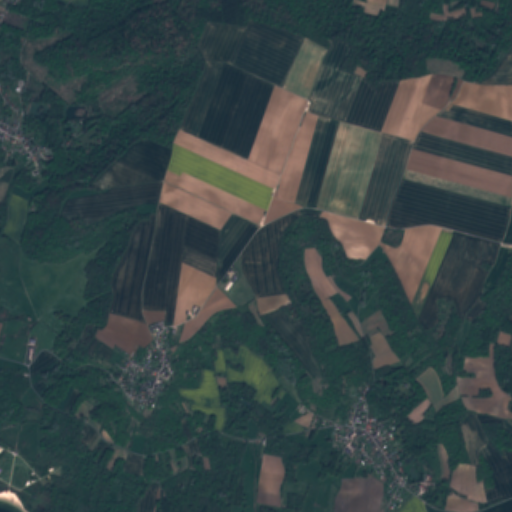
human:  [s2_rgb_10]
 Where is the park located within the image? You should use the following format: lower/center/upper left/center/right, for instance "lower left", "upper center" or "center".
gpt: The park is located in the lower left of the image.
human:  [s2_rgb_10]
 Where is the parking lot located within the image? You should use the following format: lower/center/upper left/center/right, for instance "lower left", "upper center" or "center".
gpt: The parking lot is located in the lower right of the image.
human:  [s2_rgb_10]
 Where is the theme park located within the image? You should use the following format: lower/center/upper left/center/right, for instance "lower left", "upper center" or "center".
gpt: The theme park is located in the lower left of the image.
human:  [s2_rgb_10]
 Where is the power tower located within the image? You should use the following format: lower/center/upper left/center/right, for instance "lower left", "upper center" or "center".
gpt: There is no power tower in the image.